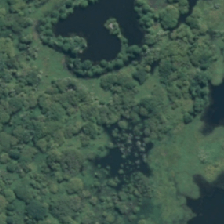
Land cover: herbaceous_freshwater_vege